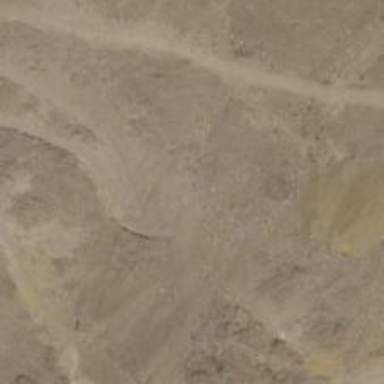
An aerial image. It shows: Quarry area.